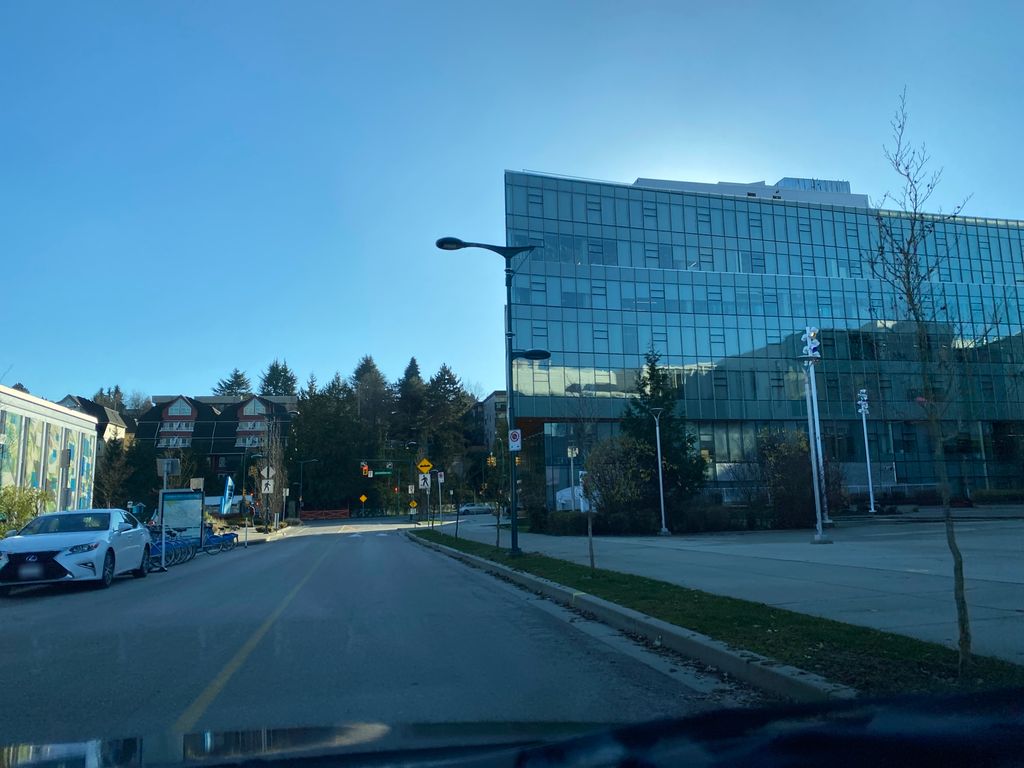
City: vancouver